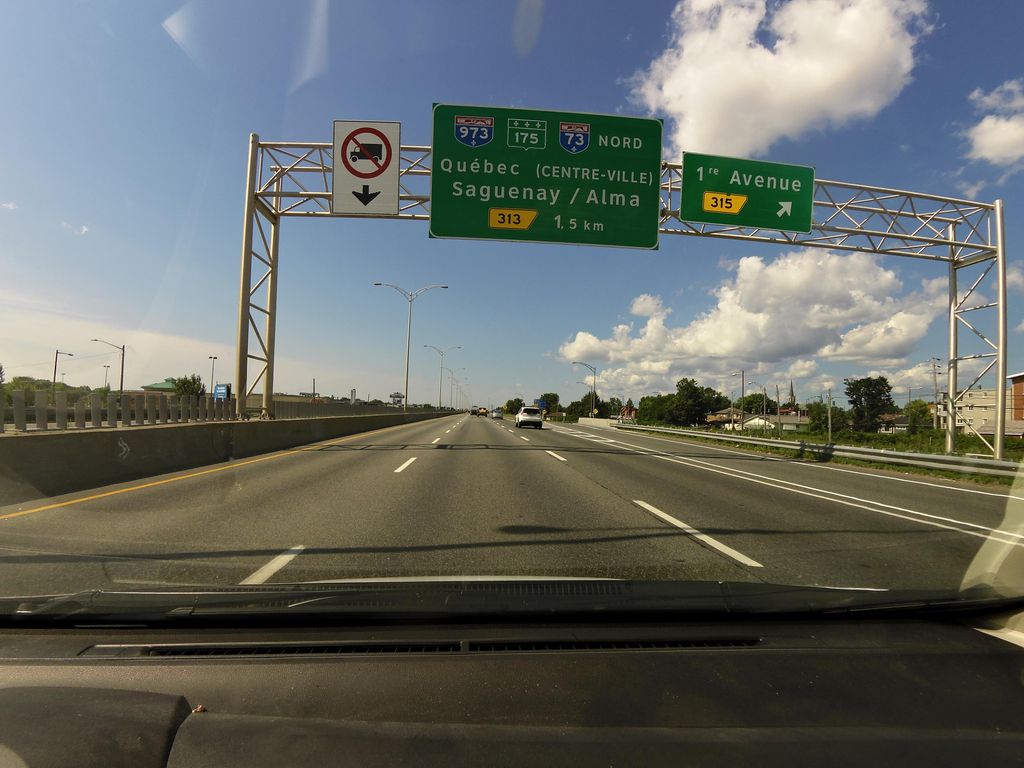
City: quebec_city